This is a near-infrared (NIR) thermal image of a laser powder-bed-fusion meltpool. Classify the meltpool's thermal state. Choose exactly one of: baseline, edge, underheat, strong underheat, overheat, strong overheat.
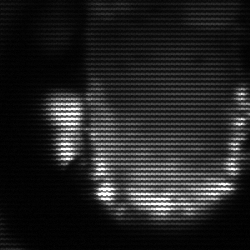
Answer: baseline